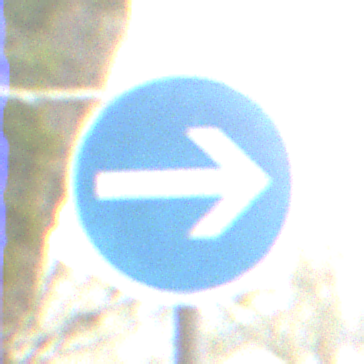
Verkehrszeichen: VorgeschriebeneFahrtrichtungHierRechts
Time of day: MorningAfternoon
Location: Outdoor (Nature)
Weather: PartlyCloudy
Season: NotSpecified
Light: Natural